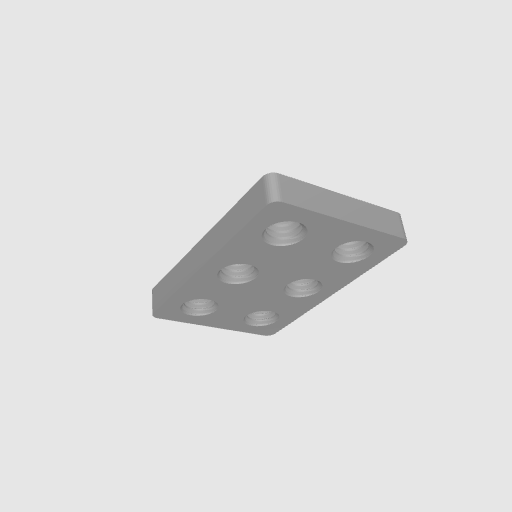
Part: ThreadedPlate2x3H